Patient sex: M
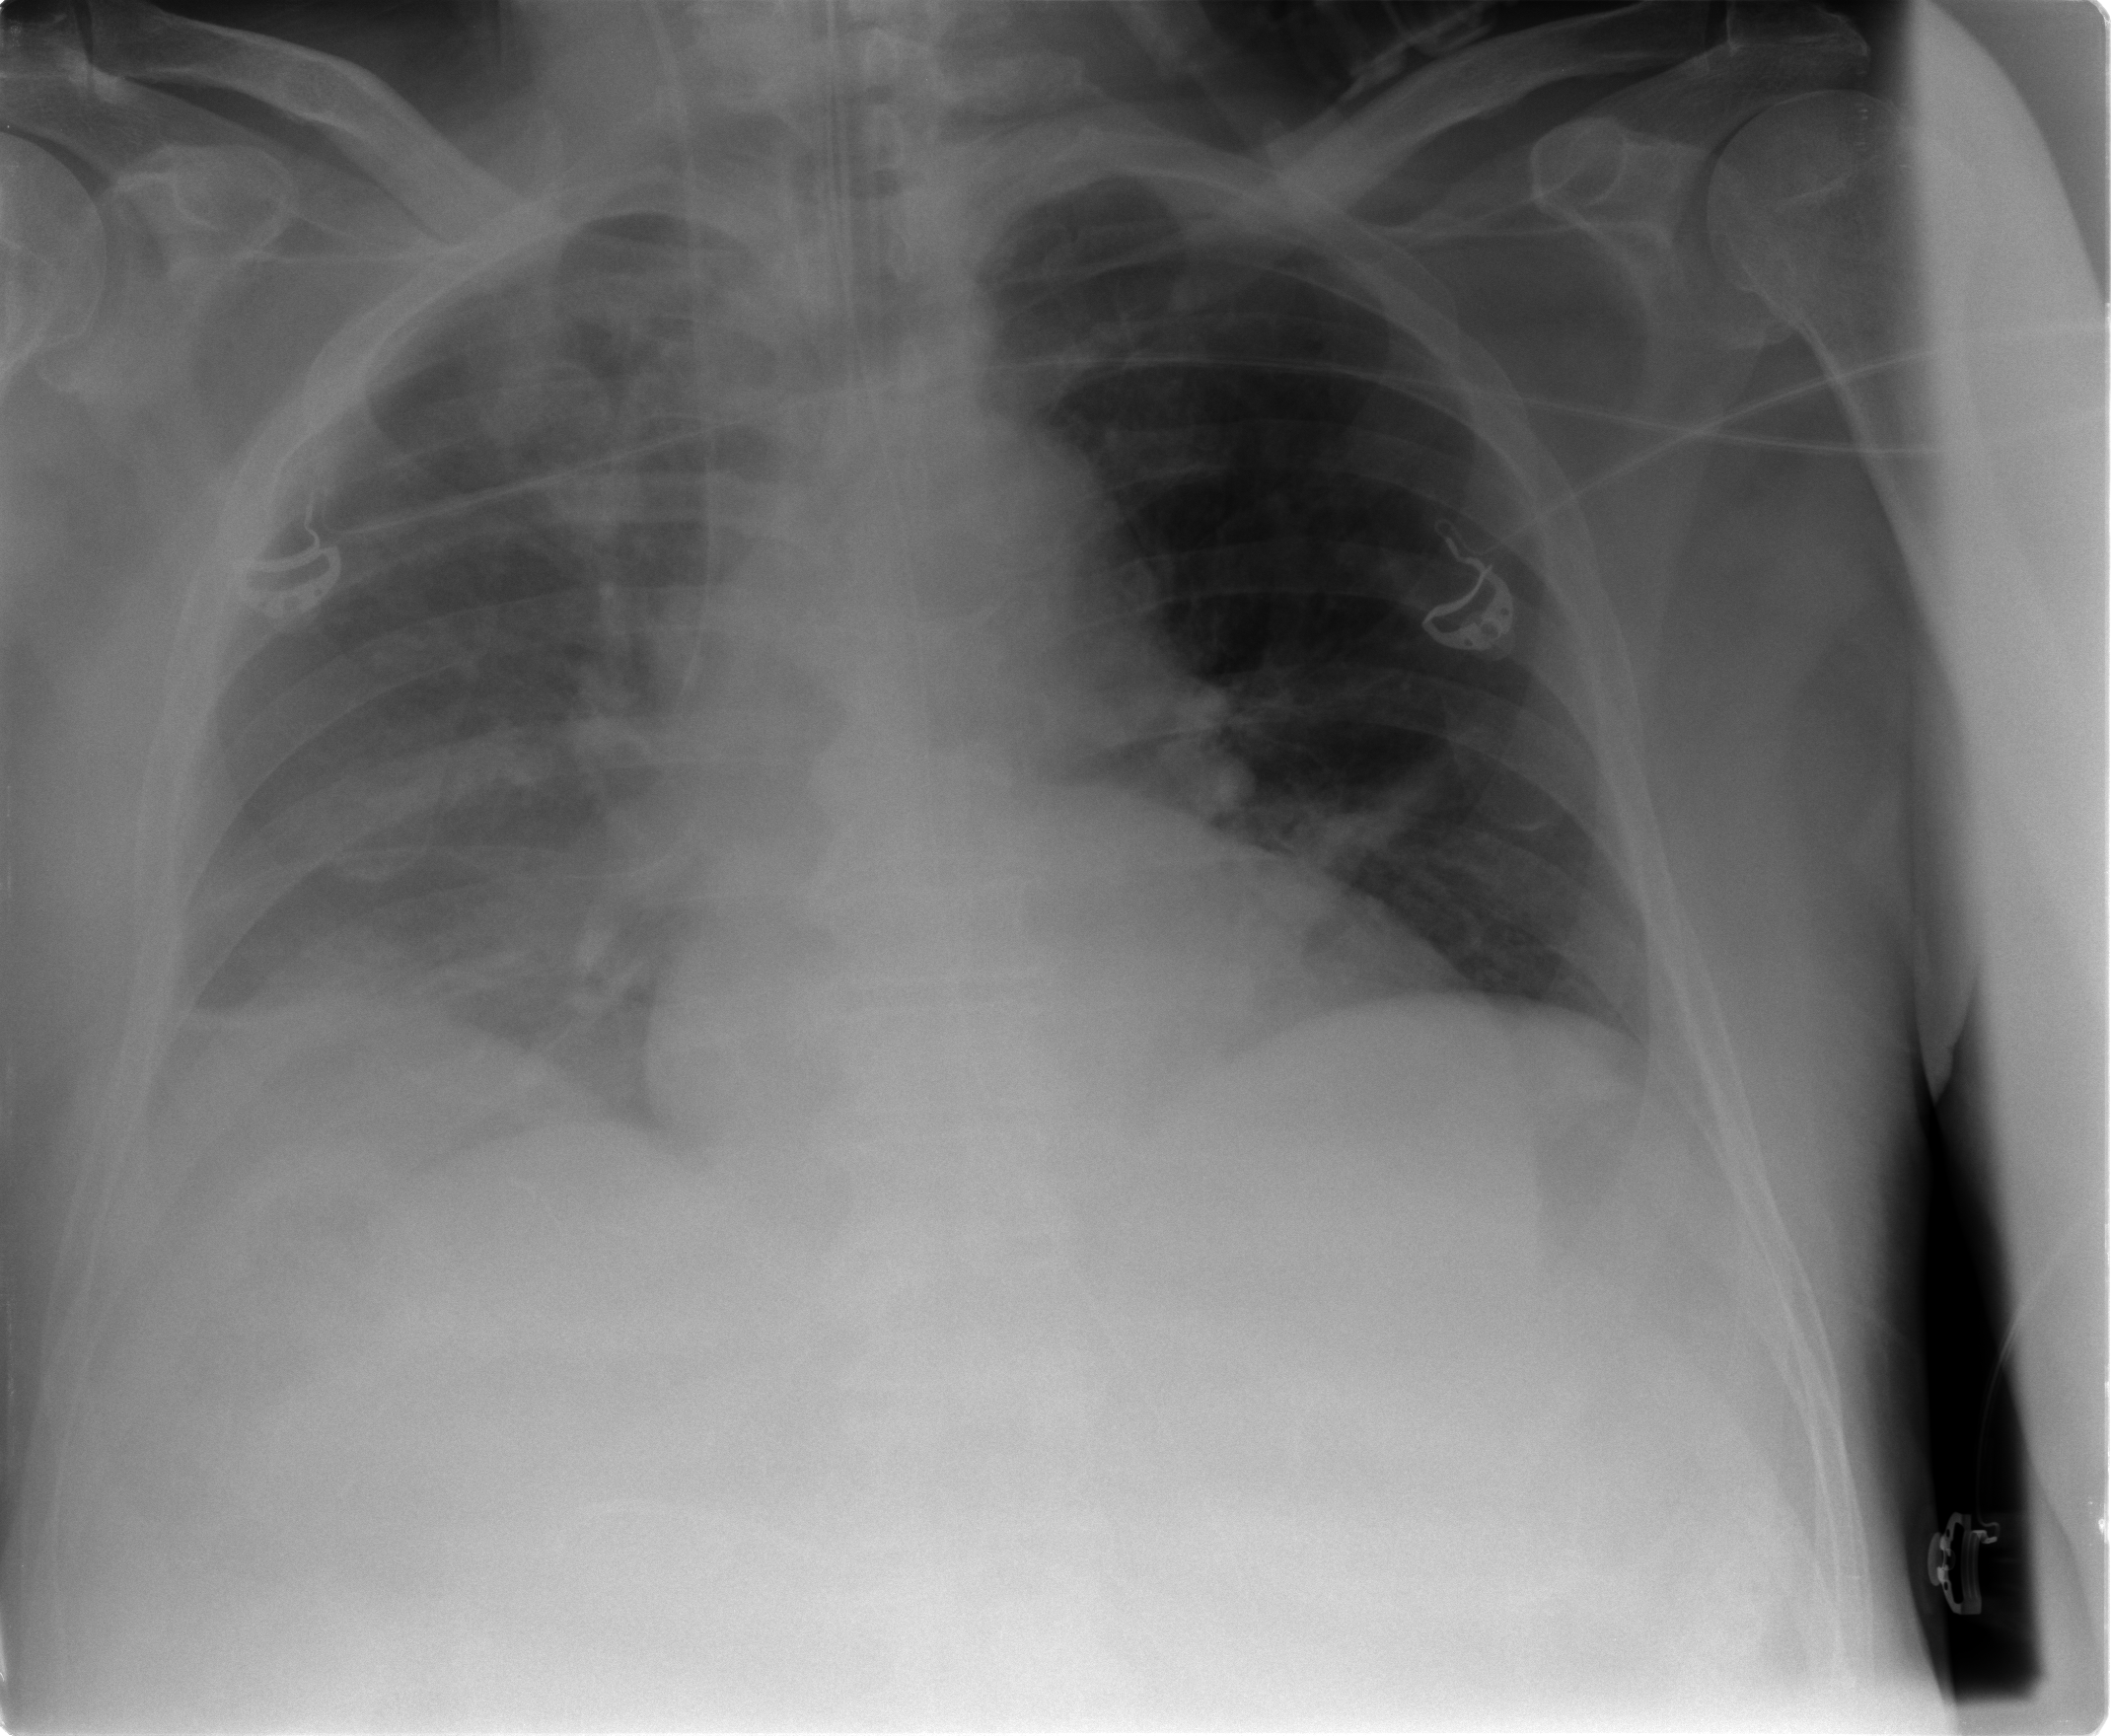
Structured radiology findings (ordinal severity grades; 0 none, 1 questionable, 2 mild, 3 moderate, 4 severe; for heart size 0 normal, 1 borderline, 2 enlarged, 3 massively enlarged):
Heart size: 0
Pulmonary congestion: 0
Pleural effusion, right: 2
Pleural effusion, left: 0
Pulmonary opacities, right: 1
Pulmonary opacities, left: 0
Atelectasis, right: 2
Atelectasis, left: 0